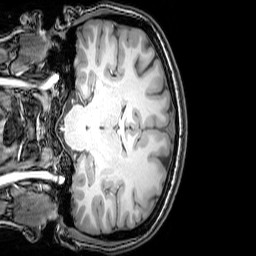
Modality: T1w
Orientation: coronal
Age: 20
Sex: female
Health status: healthy
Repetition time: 0.081 s
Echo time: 0.037 s